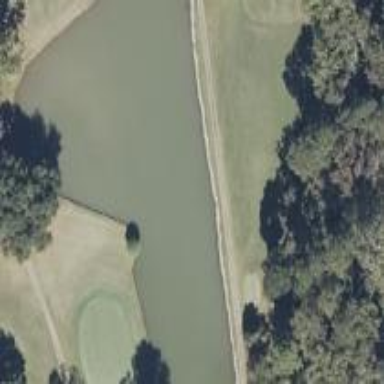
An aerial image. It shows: Water hazard in golf course. The hazard is natural water feature.